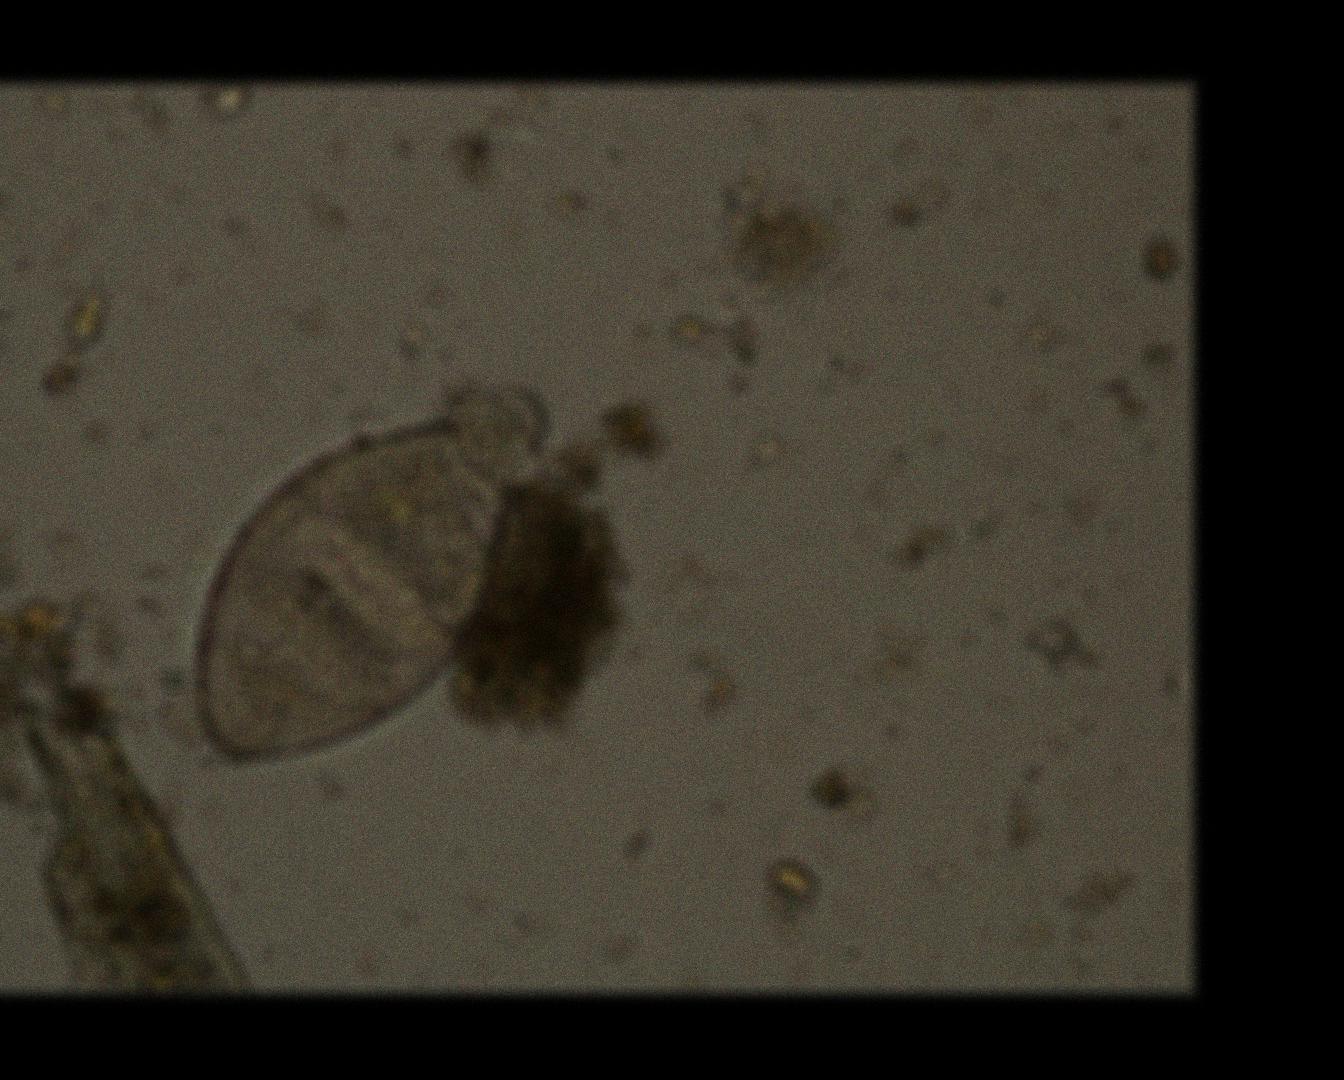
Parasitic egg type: Fasciolopsis buski